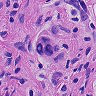
Metastatic tissue present: yes